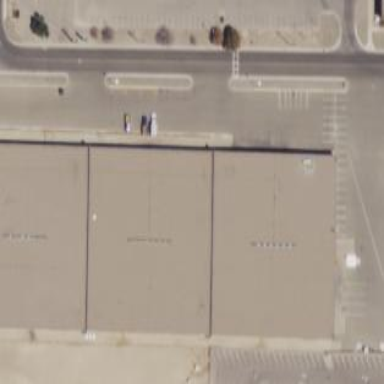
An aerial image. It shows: Warehouse building.